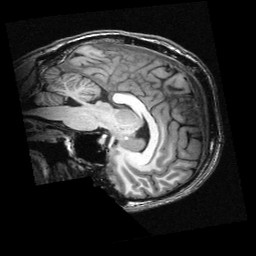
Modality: T1w
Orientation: sagittal
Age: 22
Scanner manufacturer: siemens
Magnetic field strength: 3 T
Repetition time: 2.3 s
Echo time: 0.00336 s